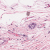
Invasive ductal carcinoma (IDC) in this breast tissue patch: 0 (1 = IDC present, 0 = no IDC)